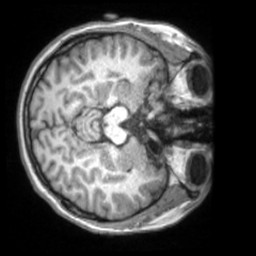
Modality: T1w
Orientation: axial
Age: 20
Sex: female